Aerial crown-view tile of a tropical tree (Barro Colorado Island, Panama), acquired 20250818:
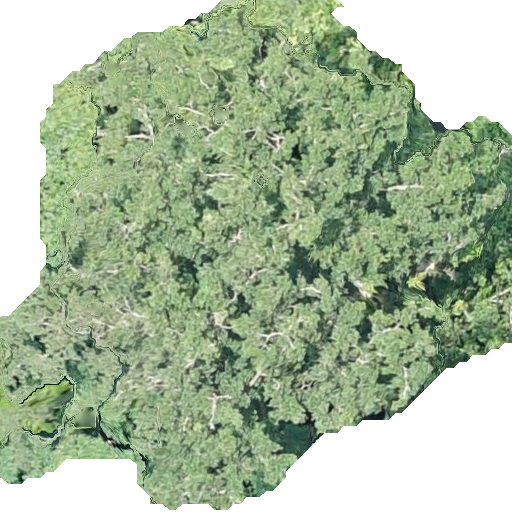
Species: Brosimum alicastrum
GBIF accepted scientific name: Brosimum alicastrum
Crown area: 293.469 m²